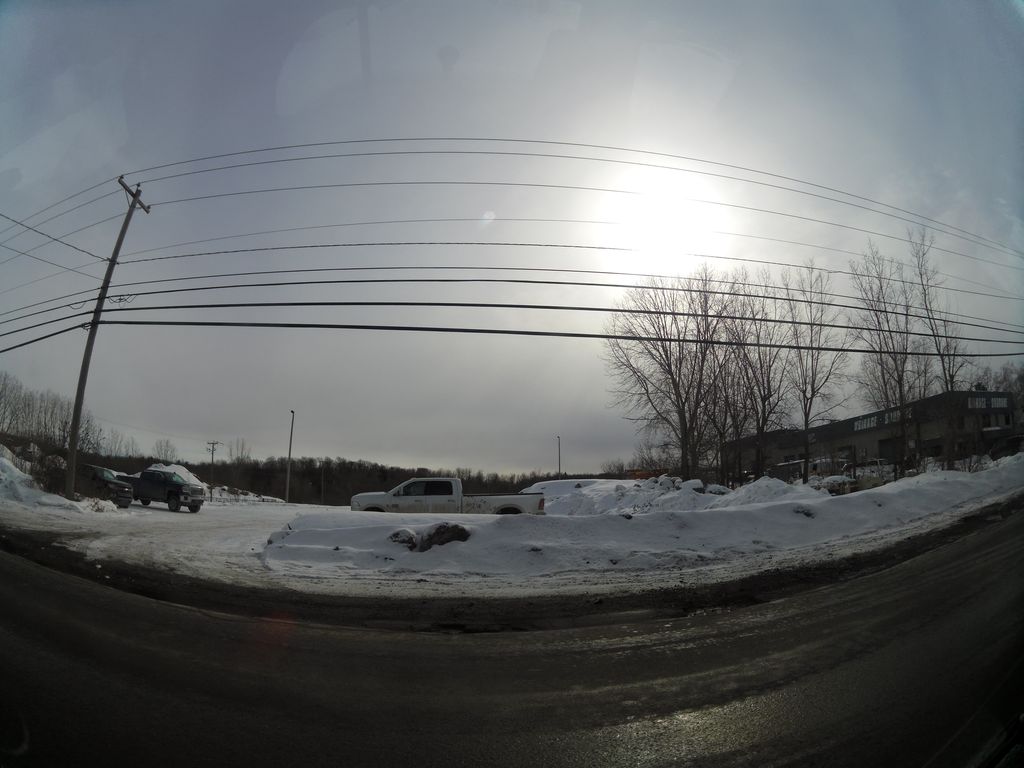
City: ottawa-gatineau